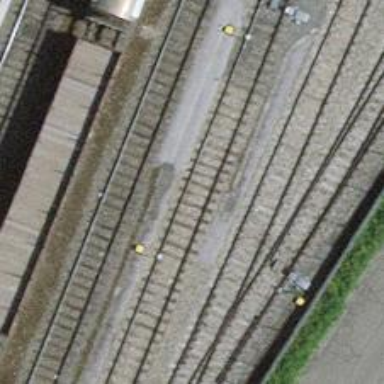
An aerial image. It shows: Railway siding for service.